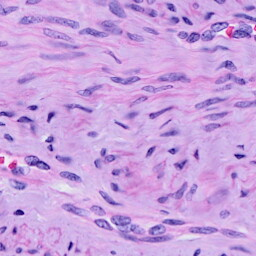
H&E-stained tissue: Cervix